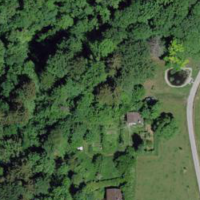
EUNIS habitat code: 41
Species observed at this site:
Allium ursinum